Chest X-ray. View position: PA
Patient age: 51
Patient sex: F
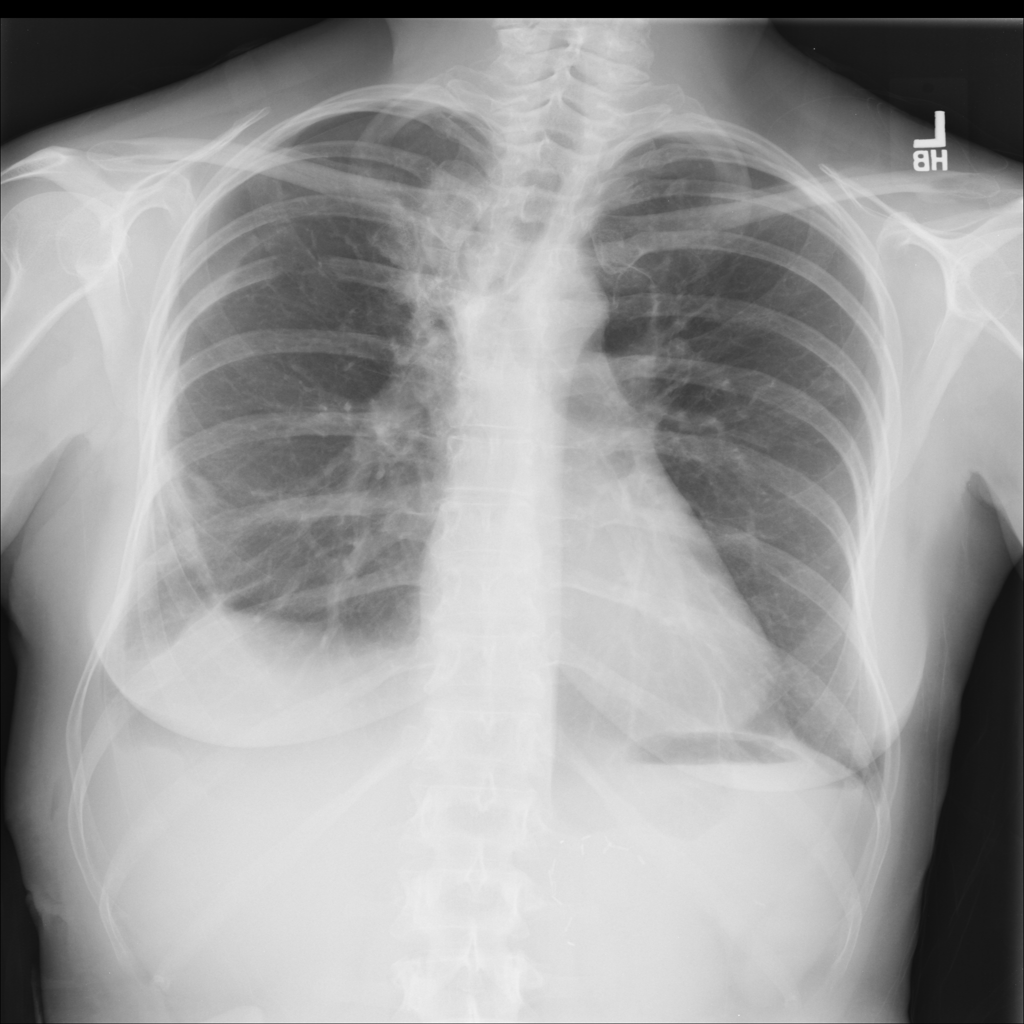
Finding: Pneumothorax